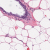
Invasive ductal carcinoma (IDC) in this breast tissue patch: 0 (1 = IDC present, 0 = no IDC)